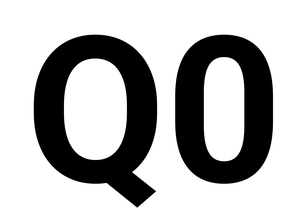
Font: Roboto_Bold